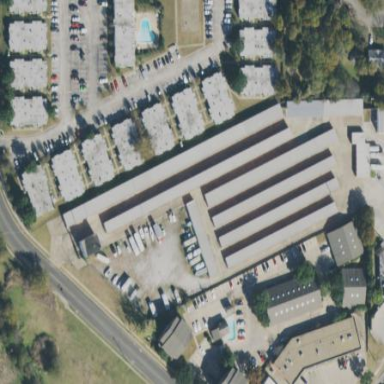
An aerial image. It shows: Warehouse building.